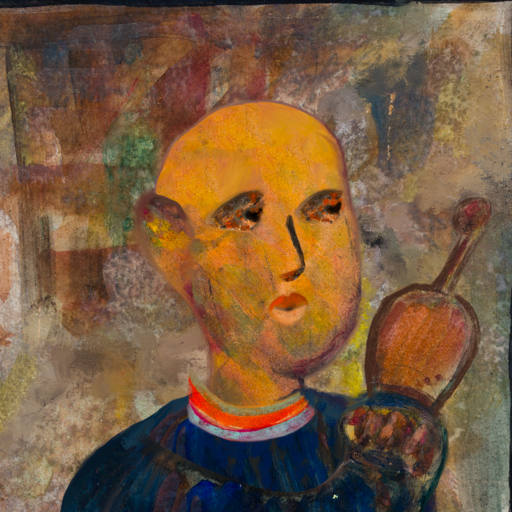
Background: Mosgoul, Head And Neck Side: Gypsy_Mother, Face Side: Gypsy_Queen, Bust: Pipe, Hair Side: Blank, Head Accessory: Blank, Second Necklace: Blank, Necklace: Sisters, Baby: Blank